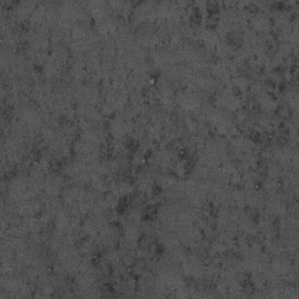
Label: frost